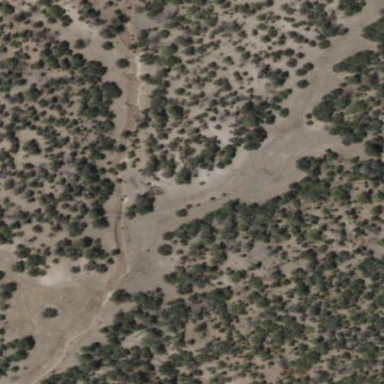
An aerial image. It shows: Area covered in scrub vegetation.